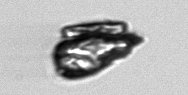
Label: Delphineis